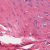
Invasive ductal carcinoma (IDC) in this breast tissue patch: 0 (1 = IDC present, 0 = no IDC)